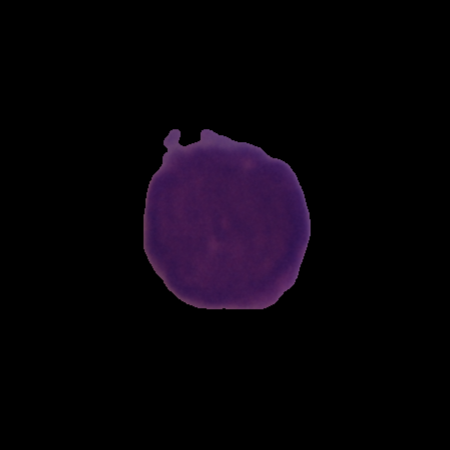
Label: cancer